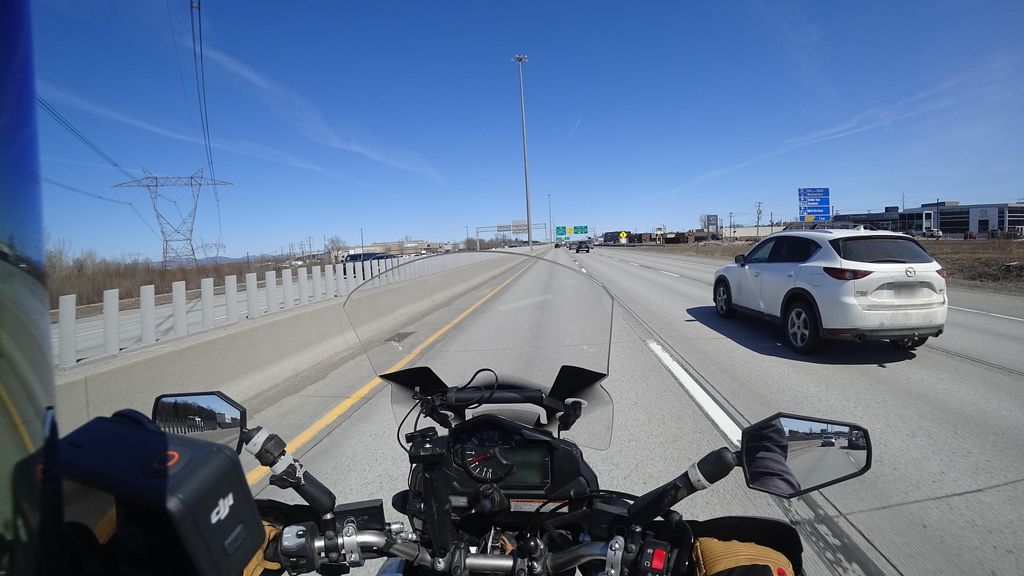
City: quebec_city